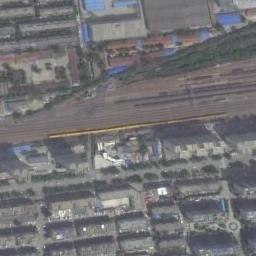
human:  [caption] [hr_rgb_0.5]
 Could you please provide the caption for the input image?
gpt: The railway is next to some houses .

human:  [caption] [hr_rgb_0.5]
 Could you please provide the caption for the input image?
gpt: A  few  buildings of different shapes and sizes are beside the railway .

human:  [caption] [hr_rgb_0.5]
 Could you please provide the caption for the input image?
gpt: These railways are flanked by lots of buildings .

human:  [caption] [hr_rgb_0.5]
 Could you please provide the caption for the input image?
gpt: There are several rows of buildings on one side of the railway .

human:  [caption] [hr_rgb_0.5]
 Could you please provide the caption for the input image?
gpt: There are many buildings beside the railway .